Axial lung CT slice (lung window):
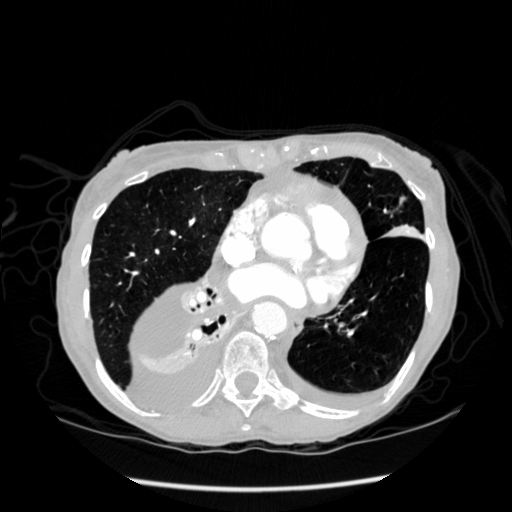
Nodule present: no